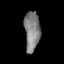
Tissue: lung
Cell type: Epithelial cells
Senescence score: 0.2211
Nuclear area (px): 606
Mean DAPI intensity: 127.441